Question: I created a custom preference but its paddings do not look like paddings of a standard preference. Does anybody know a way how they can be added without playing with numbers? On the pic with the blue background is a new preference item without preset paddings.

After testing on several devices found out that on different devices standard paddings are different. It makes UI inconsistent if paddings were set up manually.
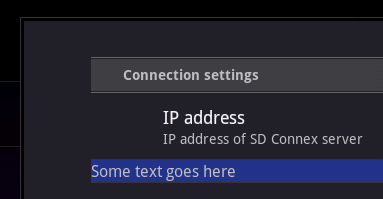
Answer: Intent on the left side is a place for an icon. Preference layout has its own margins for the content. If I inflate my own layout I have to define spaces and margins by my own, layout cannot be inherited partially.
However Preference has a "widgetLayout" layout which takes the rest of the space on the right side of the preference control. This space can be customized with preferred layout.